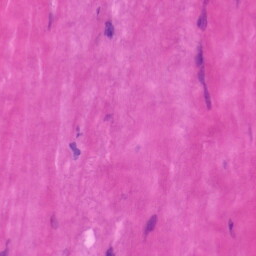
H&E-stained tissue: Tonsil